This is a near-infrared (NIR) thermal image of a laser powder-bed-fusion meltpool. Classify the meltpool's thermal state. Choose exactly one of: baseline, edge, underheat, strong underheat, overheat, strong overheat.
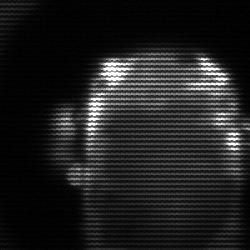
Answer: baseline